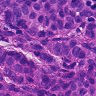
Metastatic tissue present: yes